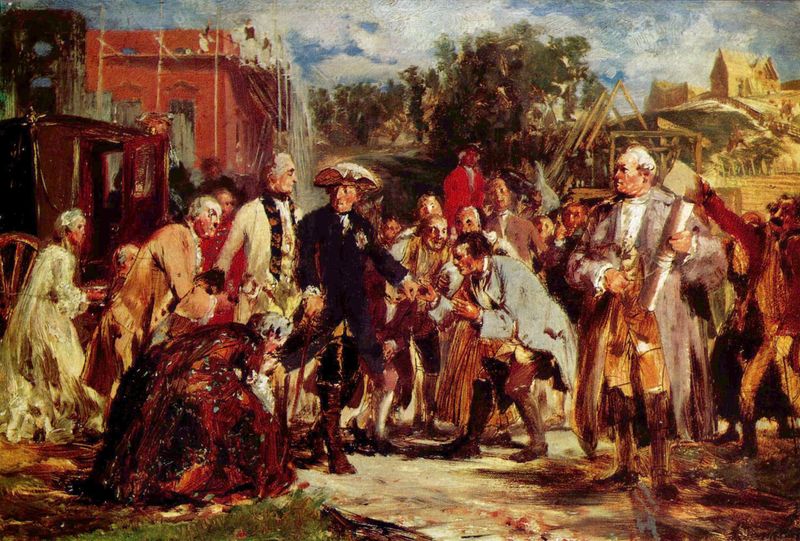
Titel: Friedrich der Große auf Reisen (Skizze)
Künstler: Adolph Menzel
Standort: Berlin
Institution: Alte Nationalgalerie
Schlagwörter: baum, berg, blau, gemälde, hand, himmel, mann, schatten, weiß, wolken, bäume, frauen, gelb, grün, landschaft, menschen, ocker, stadt, braun, bunt, frankreich, frau, holz, hut, hüte, kleid, kleider, licht, männer, schwarz, strasse, szene, ölbild, gebäude, gras, haus, rot, weg, gesellschaft, malerei, alt, richter, diener, federn, geschichte, bild, häuser, hügel, pastos, boden, mantel, realismus, adel, personen, wald, stock, adelige, deutschland, perücke, herrschaft, kuss, papier, ort, dorf, hof, droschke, kutsche, kutschen, karre, rad, wagen, friedrich, krieg, historienbild, könig, menzel, grass, corinth, gerüst, uniform, knien, bürger, menschenmasse, volk, degen, dreispitz, orden, stiefel, herrscher, gruppenbild, rolle, besuch, papierrolle, empfang, siedlung, begrüssung, knicks, menschengruppe, verbeugen, verbeugung, plan, schriftrolle, ankunft, kreig, perücken, fritz, bau, handkuss, preussen, demut, kniefall, dokument, fahrt, baustelle, perrücke, bauzeichnung, architekt, artisten, gruss, pferdewagen, kirmes, bewohner, vor der stadt, baumeister, bauarbeiter, friedrich der grosse, verneigung, adolf, rechte, der grosse, erbitten, reverenz, friedrich ii, ergebenst, überfüllung, nabb, 18. jahrhundert, 1800, unterwürfigkeit, empfeng, hochachtung